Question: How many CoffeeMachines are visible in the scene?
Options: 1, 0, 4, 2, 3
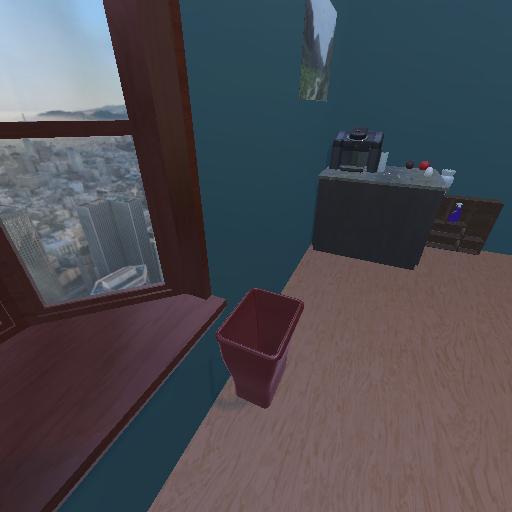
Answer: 1